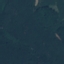
Label: Forest